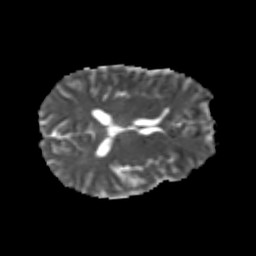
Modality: MD
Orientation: axial
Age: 24
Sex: male
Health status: healthy
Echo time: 0.074 s